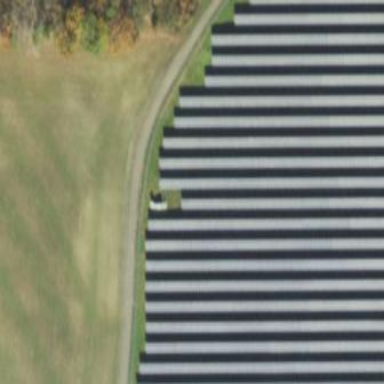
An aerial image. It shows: Solar power plant with photovoltaic technology generating electricity. The plant is enclosed by fence.